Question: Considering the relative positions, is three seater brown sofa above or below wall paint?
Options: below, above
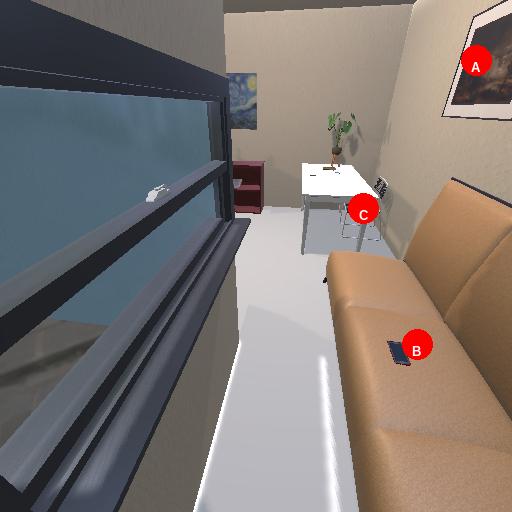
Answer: below